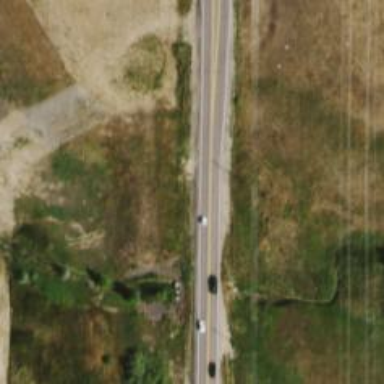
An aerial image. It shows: Secondary link road on asphalt bridge.